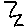
Label: zigzag